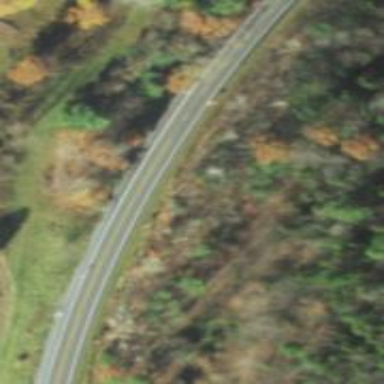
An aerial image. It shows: Asphalt road classified as primary highway.